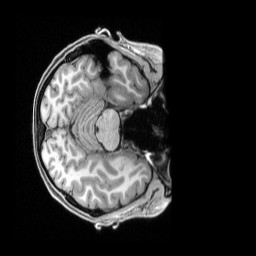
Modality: T1w
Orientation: axial
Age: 28
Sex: female
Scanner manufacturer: siemens
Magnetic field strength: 3 T
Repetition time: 2.5 s
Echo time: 0.00296 s